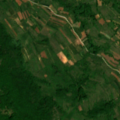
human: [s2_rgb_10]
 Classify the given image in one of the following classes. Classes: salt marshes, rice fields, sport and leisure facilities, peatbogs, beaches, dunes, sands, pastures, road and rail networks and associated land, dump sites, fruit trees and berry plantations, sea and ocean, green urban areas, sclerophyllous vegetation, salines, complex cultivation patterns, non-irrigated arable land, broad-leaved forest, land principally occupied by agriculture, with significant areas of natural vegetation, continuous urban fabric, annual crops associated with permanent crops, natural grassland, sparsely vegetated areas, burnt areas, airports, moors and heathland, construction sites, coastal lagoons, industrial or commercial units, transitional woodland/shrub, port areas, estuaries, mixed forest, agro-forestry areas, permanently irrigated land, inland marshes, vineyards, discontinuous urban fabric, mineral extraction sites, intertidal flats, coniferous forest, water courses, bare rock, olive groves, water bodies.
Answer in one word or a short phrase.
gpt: complex cultivation patterns, land principally occupied by agriculture, with significant areas of natural vegetation, broad-leaved forest, transitional woodland/shrub